Brain MRI, t1w sequence, axial 2D slice.
Patient: age 18, sex M, weight 78 kg, height 1.78 m
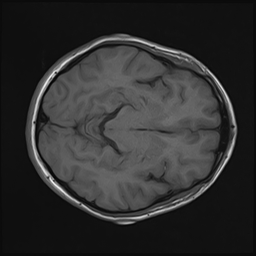